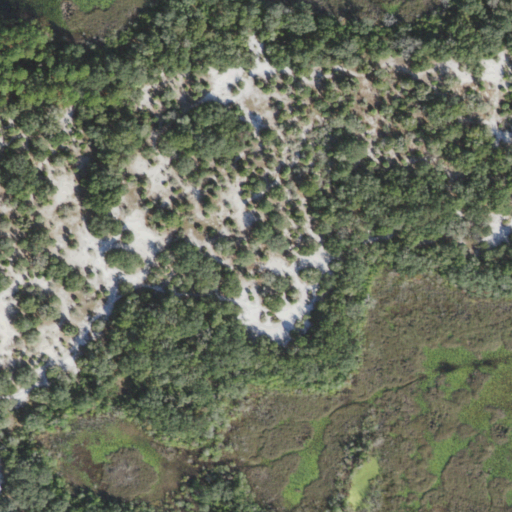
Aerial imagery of cape in Florida named Point Lonesome containing woody wetlands, shrub, herbaceous wetlands, pasture, grassland, and barren land